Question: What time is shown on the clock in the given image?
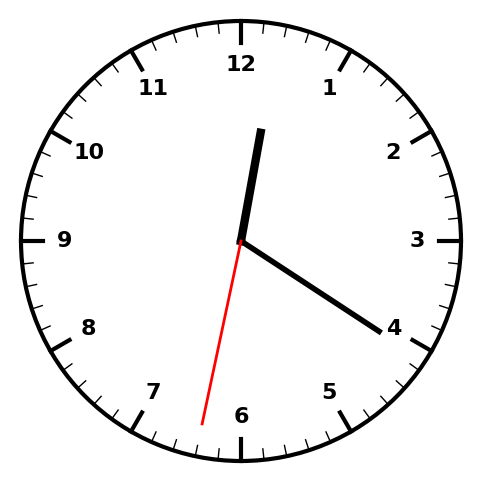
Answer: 12:20:32